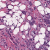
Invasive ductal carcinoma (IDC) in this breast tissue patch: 0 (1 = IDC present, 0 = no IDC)